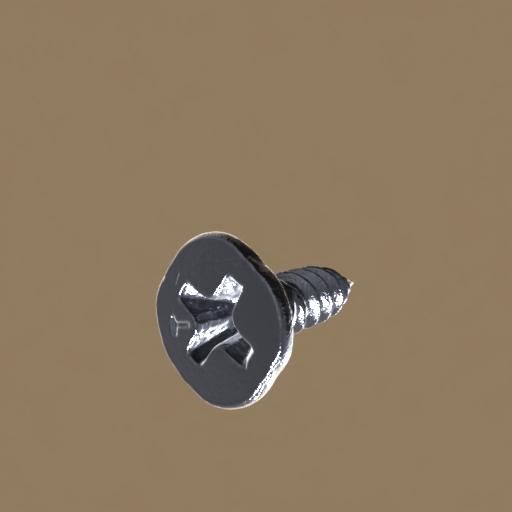
Label: screw